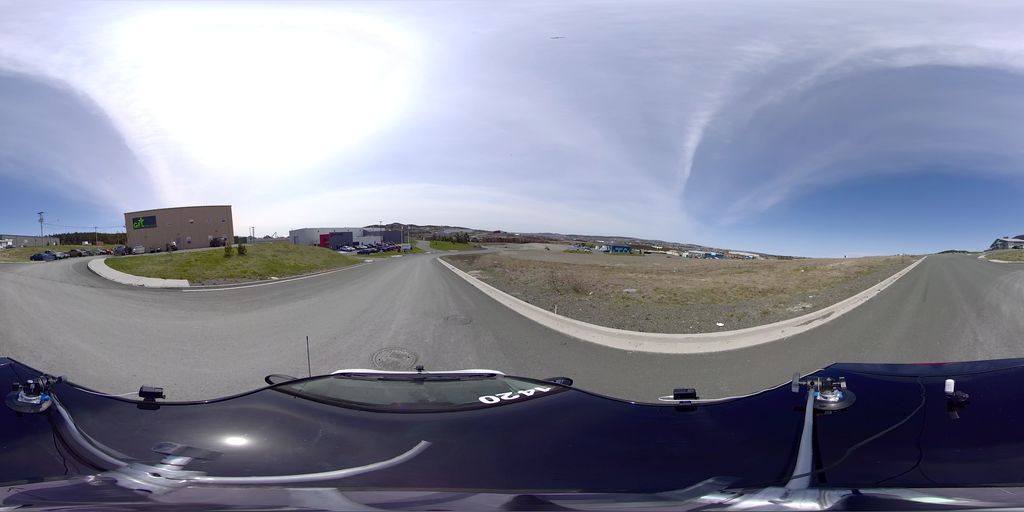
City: st_johns